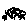
Label: tree